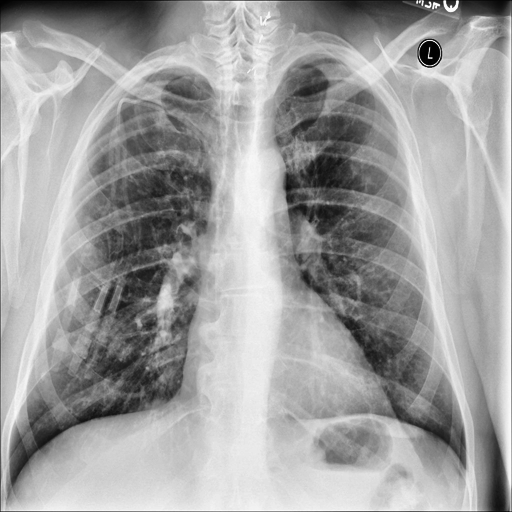
Finding: NORMAL